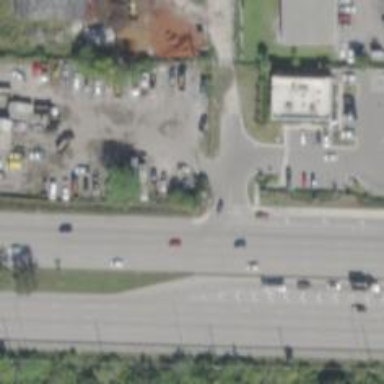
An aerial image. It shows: Asphalt road designated as trunk highway.